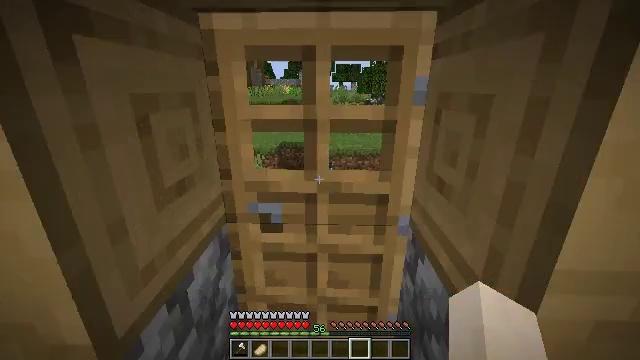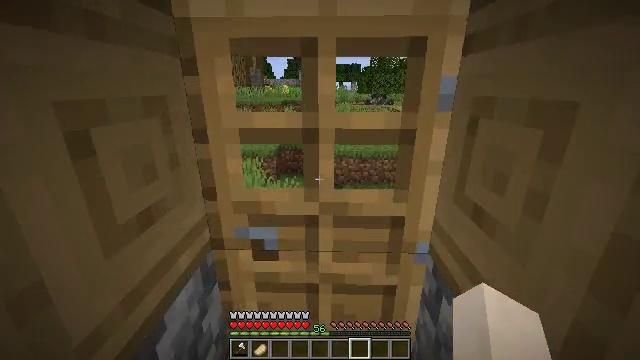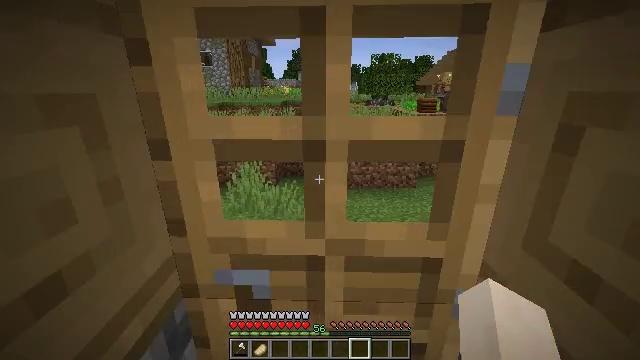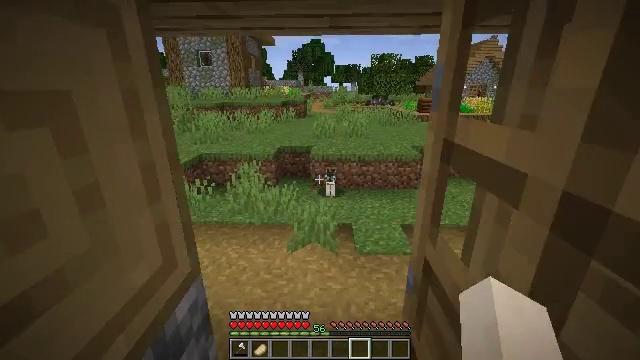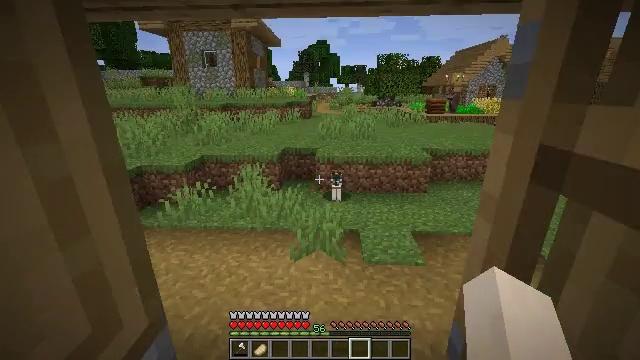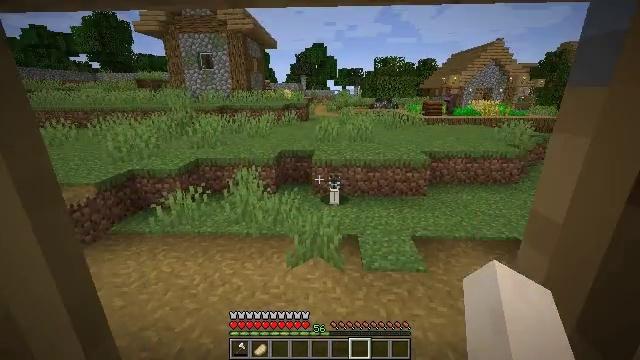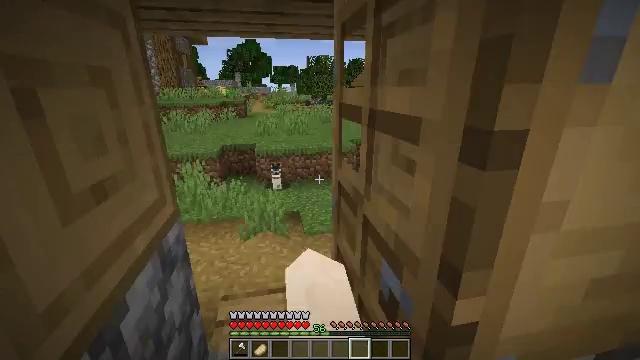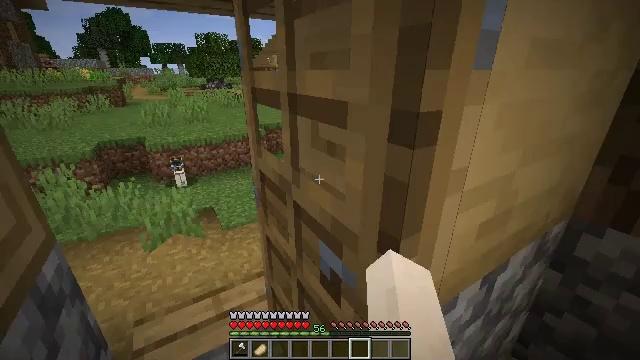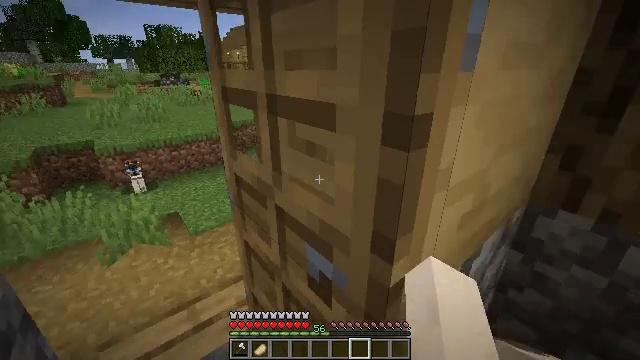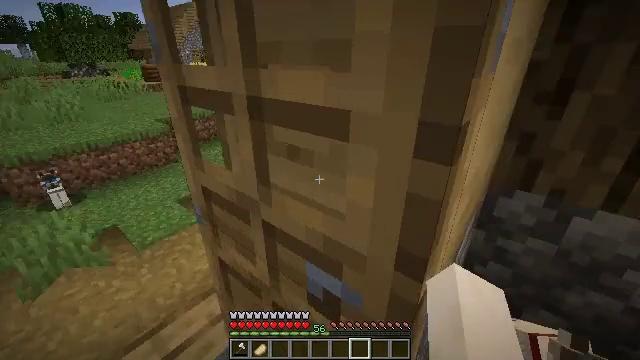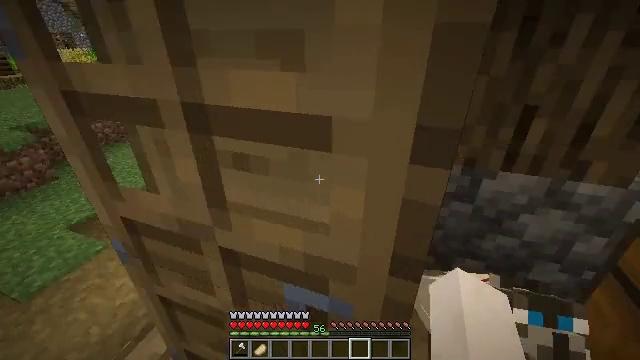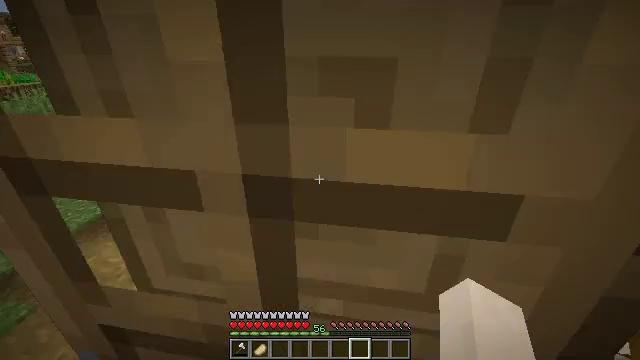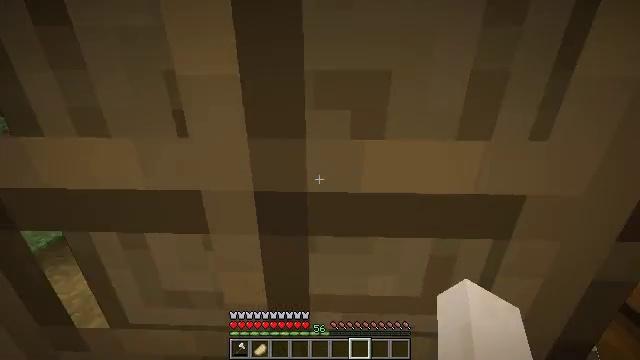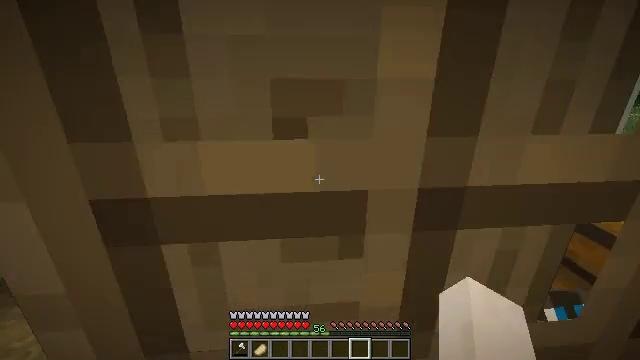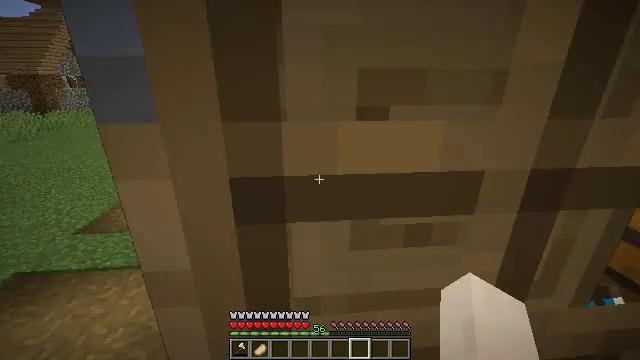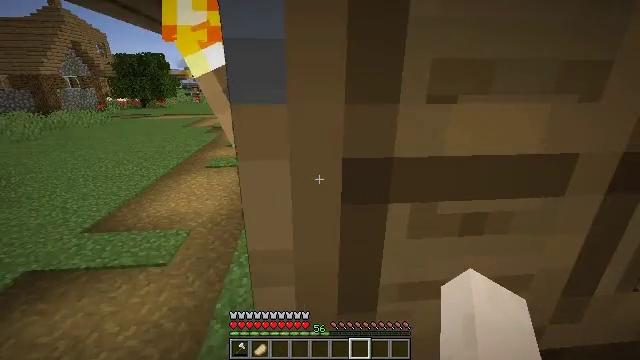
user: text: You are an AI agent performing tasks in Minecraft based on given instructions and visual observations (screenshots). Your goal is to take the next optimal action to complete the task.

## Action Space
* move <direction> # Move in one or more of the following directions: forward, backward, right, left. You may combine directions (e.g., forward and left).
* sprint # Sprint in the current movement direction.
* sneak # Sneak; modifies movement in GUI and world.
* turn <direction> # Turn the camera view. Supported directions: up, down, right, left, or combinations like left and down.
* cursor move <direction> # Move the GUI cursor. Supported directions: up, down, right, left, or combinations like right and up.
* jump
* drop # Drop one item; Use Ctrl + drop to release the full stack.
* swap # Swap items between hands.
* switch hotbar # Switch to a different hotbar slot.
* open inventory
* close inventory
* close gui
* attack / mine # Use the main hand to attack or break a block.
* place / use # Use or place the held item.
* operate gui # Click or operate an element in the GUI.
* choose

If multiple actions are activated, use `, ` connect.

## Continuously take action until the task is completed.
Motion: motion action
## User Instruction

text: Collect clay by holding down the left mouse button.
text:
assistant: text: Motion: move forward
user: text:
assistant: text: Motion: move forward
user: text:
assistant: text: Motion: move forward
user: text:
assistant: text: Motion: move forward, turn left
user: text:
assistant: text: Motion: move forward
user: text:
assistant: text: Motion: move forward and move left, turn right
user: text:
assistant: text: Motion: move forward and move left, turn right and down
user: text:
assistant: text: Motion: move forward and move left, turn right
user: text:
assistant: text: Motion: move forward and move left, turn right and down
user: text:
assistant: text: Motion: move forward and move left, turn right and down
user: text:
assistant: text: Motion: move forward and move left, turn right and up
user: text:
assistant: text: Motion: move forward and move left, turn right and up
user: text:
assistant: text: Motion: move forward and move left, turn right and up
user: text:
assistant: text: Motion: move forward and move left
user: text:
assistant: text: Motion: move forward and move left
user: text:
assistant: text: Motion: move forward and move left
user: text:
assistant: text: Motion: move forward and move left, turn left
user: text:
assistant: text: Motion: move forward and move left
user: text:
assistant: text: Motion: move left
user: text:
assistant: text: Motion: move left, turn right
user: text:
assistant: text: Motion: move left, turn right
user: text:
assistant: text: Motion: move left, turn right
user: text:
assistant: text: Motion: move forward and move left, turn right
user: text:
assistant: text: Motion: move forward and move left, turn right
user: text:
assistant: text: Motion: move forward and move left, turn right
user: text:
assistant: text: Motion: move forward and move left, turn right
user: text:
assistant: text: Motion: move forward and move left, turn right
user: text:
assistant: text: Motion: move forward and move left, turn right and down
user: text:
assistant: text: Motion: move left, turn right, use / place
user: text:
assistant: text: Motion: use / place